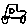
Label: car